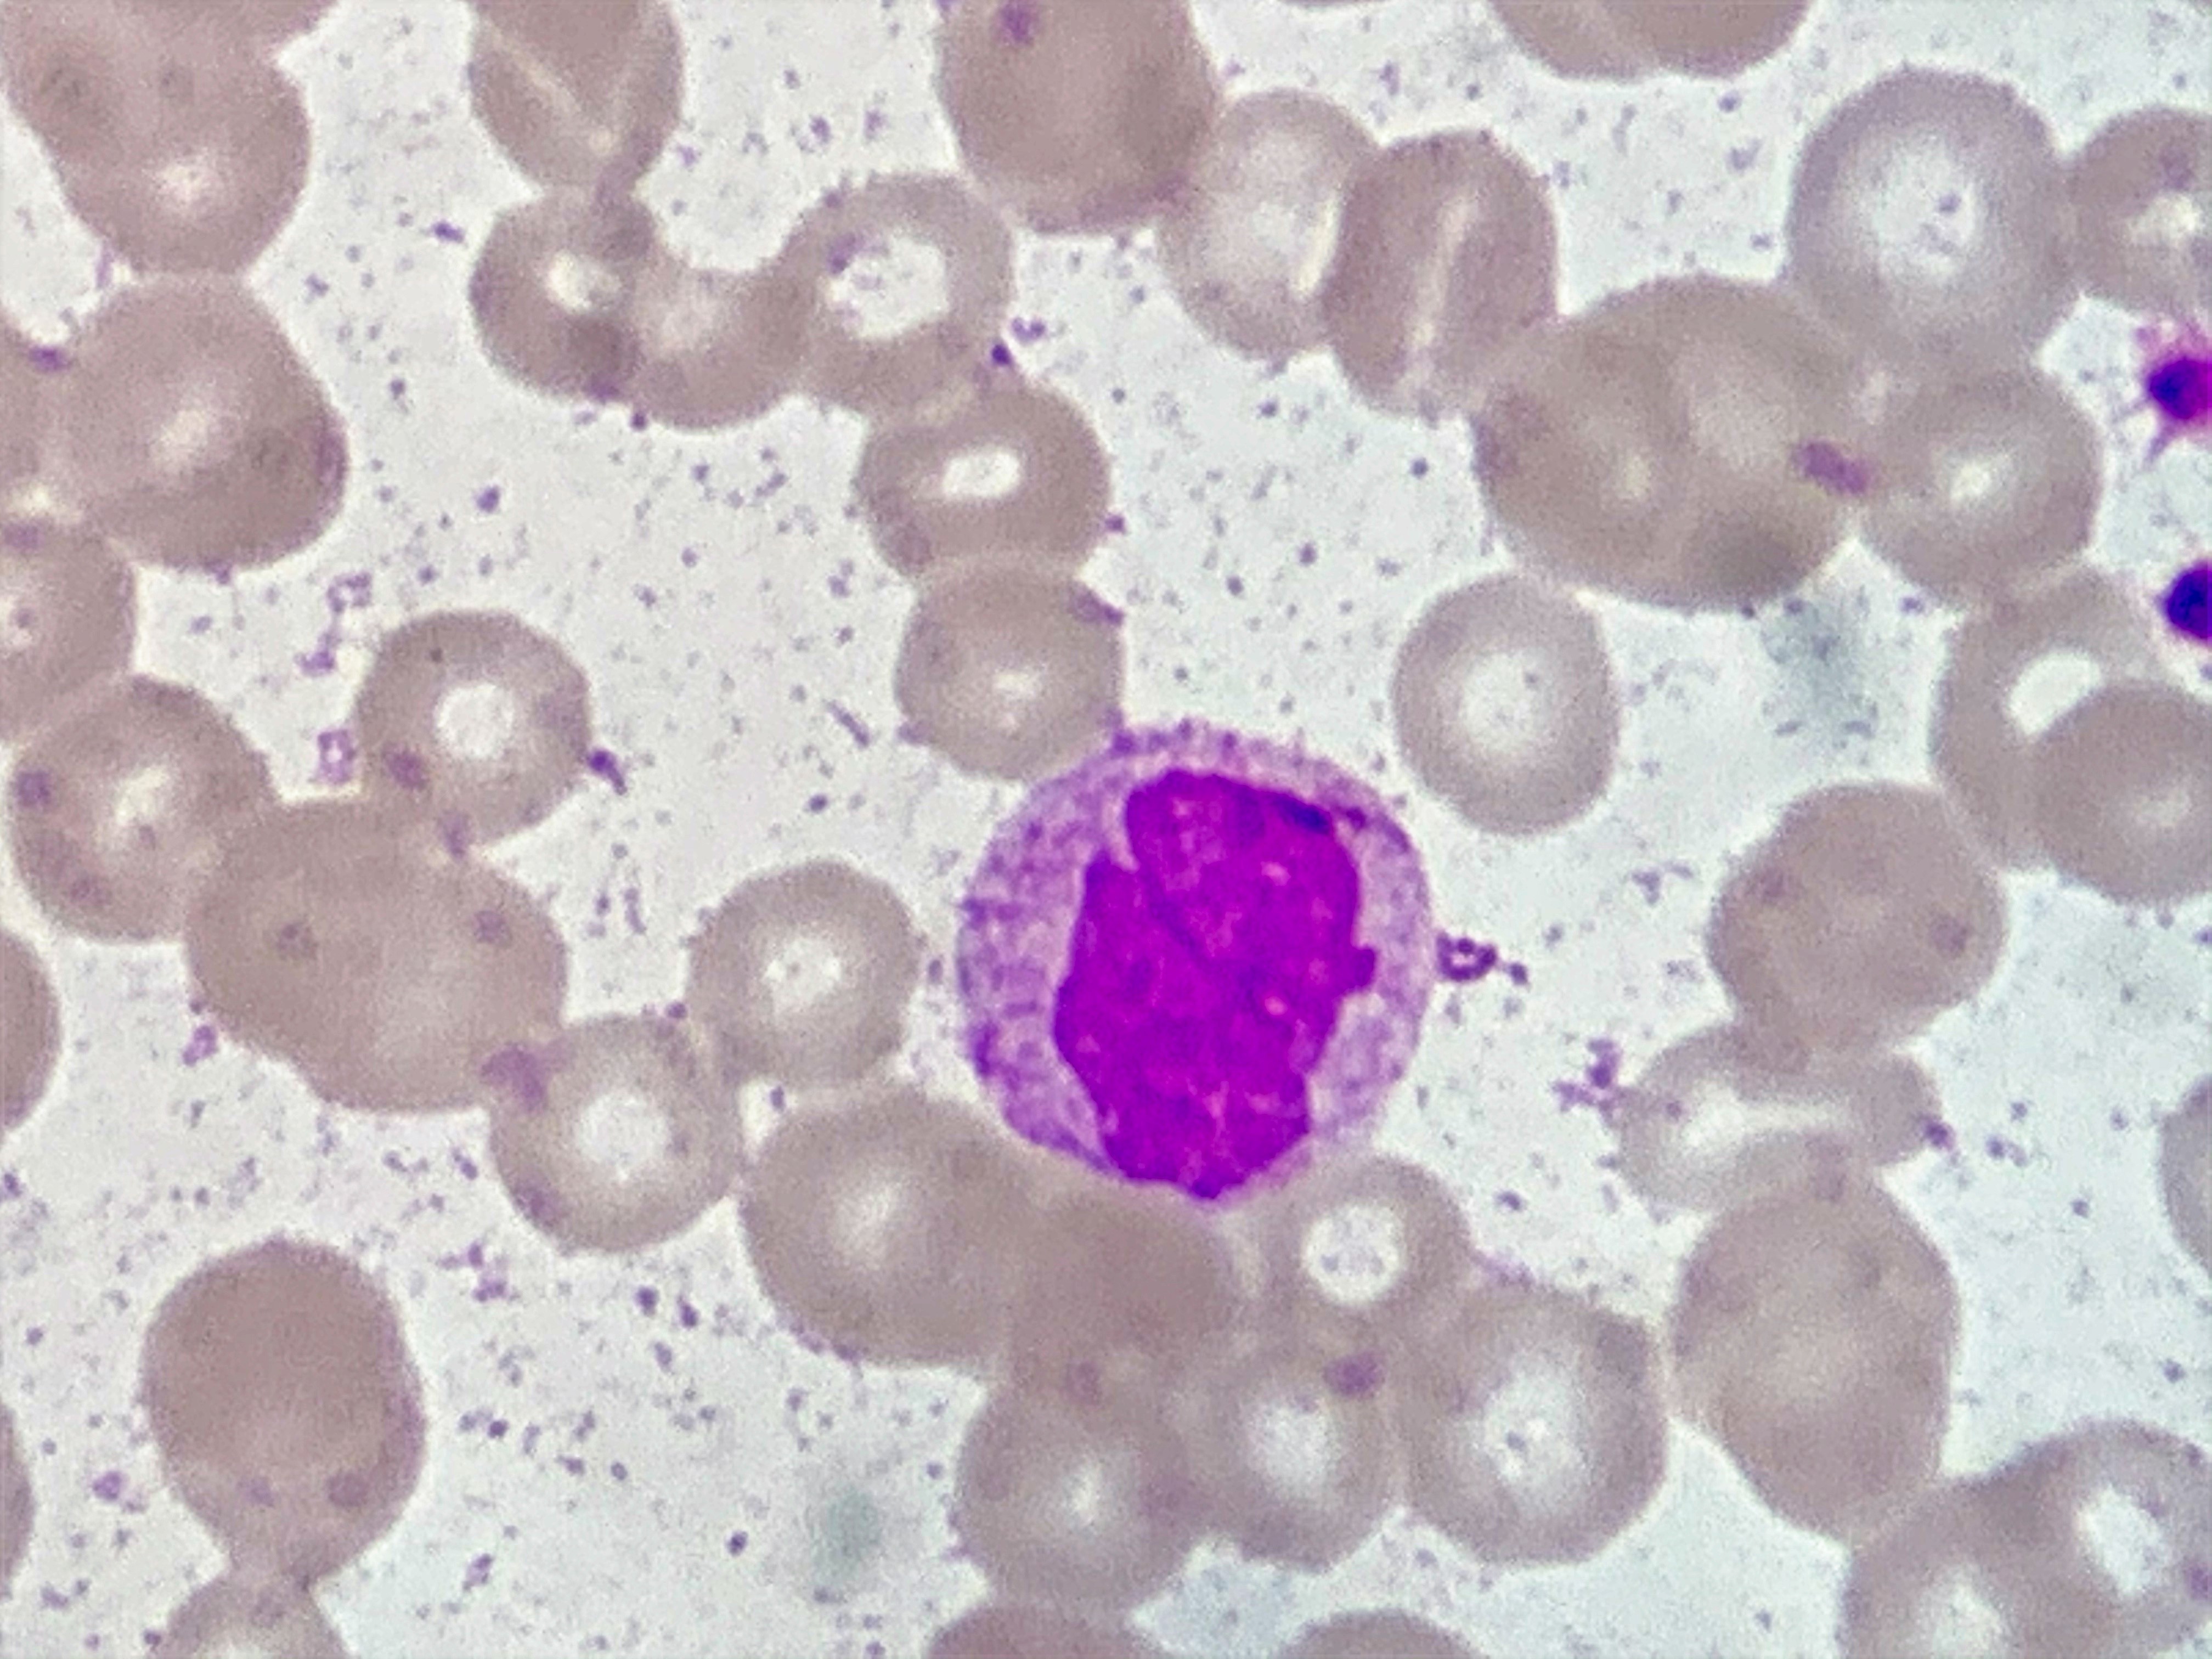
Cell type: MONOCYTES